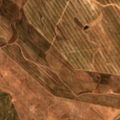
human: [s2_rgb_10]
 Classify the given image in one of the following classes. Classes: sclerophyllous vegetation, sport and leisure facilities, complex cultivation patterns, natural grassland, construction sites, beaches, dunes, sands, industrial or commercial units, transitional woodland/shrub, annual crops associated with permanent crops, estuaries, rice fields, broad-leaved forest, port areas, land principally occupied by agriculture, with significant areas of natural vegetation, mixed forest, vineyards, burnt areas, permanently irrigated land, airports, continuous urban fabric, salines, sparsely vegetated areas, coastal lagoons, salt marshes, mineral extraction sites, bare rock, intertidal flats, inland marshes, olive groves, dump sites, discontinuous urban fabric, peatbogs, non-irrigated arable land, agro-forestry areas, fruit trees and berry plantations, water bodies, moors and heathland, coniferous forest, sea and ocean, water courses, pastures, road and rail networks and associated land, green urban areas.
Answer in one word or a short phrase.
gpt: land principally occupied by agriculture, with significant areas of natural vegetation, transitional woodland/shrub